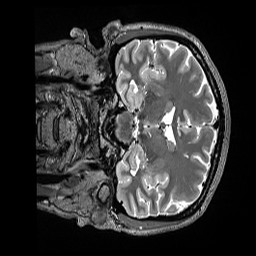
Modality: T2w
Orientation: coronal
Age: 44
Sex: female
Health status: ill
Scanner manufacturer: siemens
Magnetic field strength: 3 T
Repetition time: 3.2 s
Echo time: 0.564 s